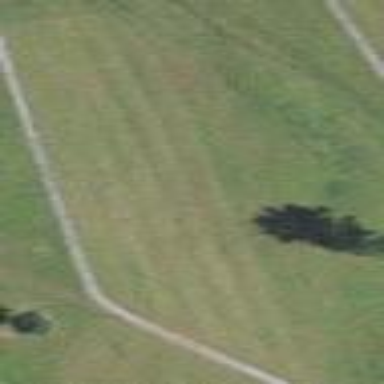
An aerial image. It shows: Golf fairway surrounded by grass.